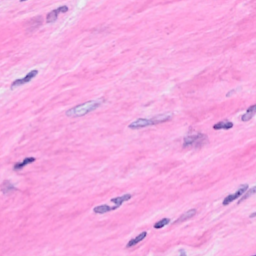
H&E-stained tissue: Breast